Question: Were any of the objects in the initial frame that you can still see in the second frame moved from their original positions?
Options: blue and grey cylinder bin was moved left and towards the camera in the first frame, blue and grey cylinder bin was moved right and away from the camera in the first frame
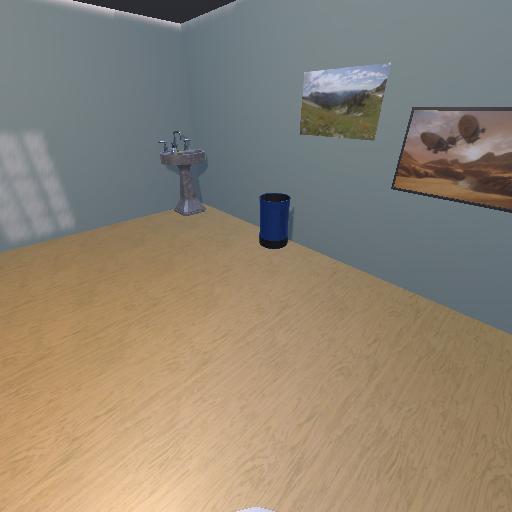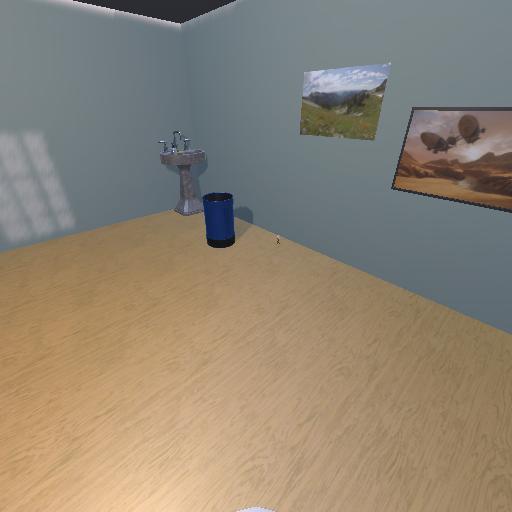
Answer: blue and grey cylinder bin was moved left and towards the camera in the first frame